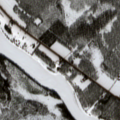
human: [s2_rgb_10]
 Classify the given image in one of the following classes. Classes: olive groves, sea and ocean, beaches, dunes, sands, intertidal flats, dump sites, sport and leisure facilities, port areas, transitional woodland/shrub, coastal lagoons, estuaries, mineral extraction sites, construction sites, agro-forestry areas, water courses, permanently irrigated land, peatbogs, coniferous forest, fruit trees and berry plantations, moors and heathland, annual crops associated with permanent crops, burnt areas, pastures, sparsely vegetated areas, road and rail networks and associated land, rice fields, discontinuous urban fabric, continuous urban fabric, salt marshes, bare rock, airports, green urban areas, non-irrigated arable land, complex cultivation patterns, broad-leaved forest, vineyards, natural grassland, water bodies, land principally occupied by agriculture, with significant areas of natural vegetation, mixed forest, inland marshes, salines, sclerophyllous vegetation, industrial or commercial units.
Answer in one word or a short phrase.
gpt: land principally occupied by agriculture, with significant areas of natural vegetation, coniferous forest, mixed forest, water courses